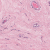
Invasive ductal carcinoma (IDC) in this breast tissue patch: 0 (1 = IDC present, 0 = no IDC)